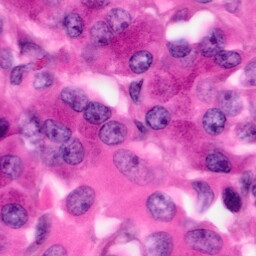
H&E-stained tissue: Pancreatic